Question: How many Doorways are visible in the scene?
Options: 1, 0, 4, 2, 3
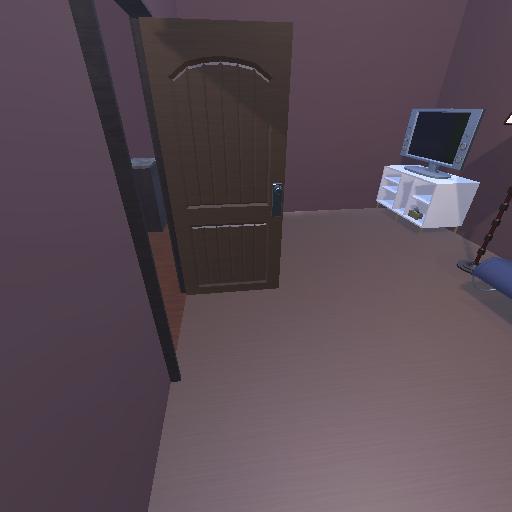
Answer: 1